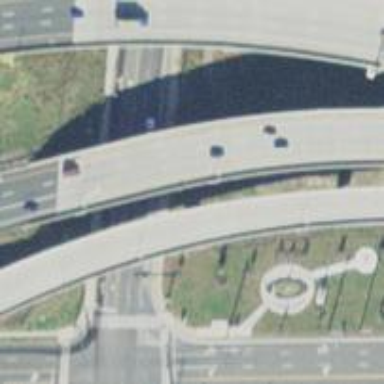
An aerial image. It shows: Bridge over motorway_link.